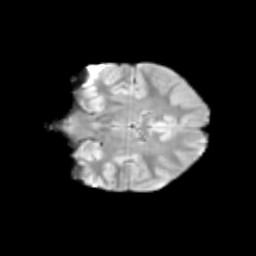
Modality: T2w
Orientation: coronal
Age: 12
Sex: male
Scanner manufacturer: siemens
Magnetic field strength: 3 T
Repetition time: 3.8 s
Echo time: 0.07 s